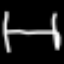
Label: bed